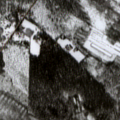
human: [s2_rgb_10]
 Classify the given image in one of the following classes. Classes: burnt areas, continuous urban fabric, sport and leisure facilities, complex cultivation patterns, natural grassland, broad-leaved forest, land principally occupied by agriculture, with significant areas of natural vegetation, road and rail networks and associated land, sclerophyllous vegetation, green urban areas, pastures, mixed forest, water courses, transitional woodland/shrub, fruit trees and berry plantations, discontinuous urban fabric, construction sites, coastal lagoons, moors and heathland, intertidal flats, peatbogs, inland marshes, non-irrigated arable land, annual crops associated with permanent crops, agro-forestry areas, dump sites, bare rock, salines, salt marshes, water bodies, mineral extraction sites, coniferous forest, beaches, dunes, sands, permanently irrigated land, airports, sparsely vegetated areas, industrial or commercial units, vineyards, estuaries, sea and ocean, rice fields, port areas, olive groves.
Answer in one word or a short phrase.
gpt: land principally occupied by agriculture, with significant areas of natural vegetation, coniferous forest, transitional woodland/shrub